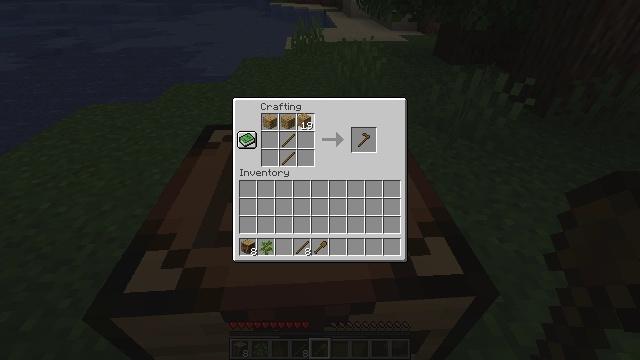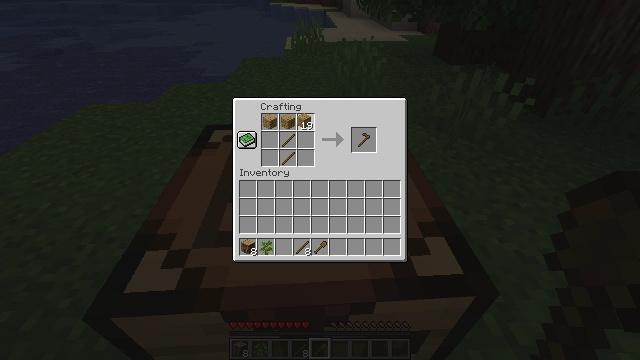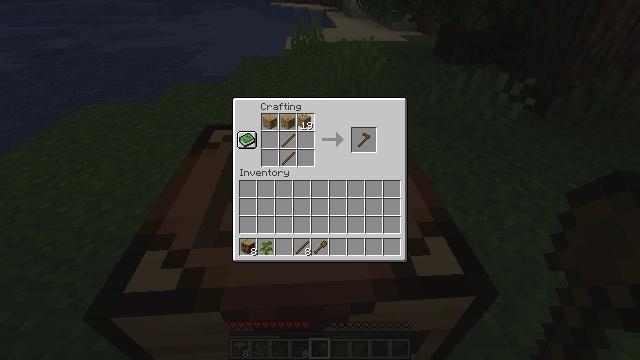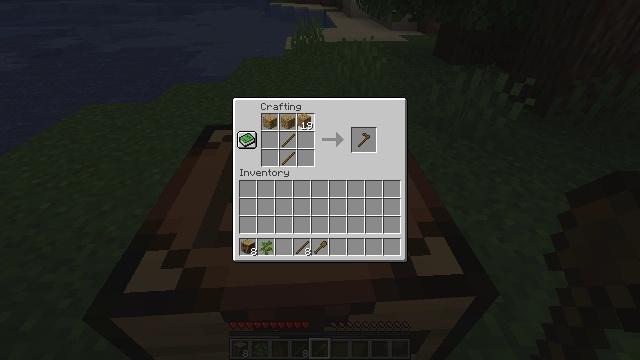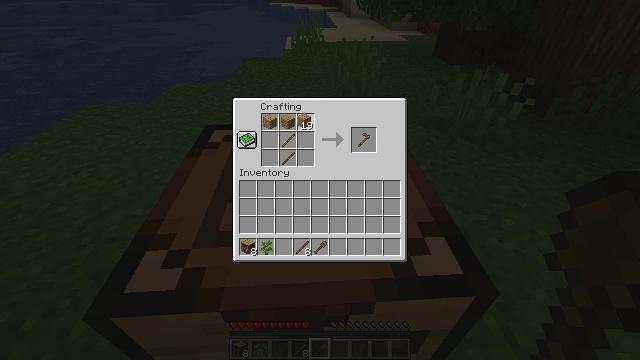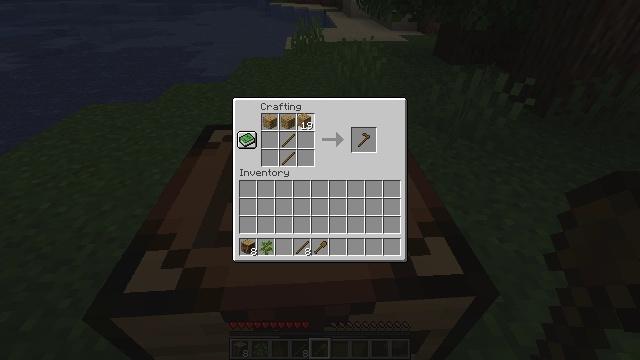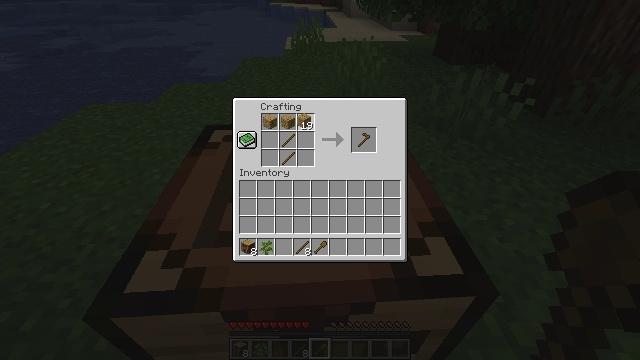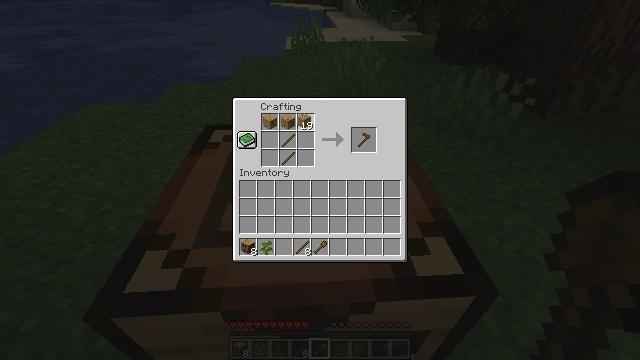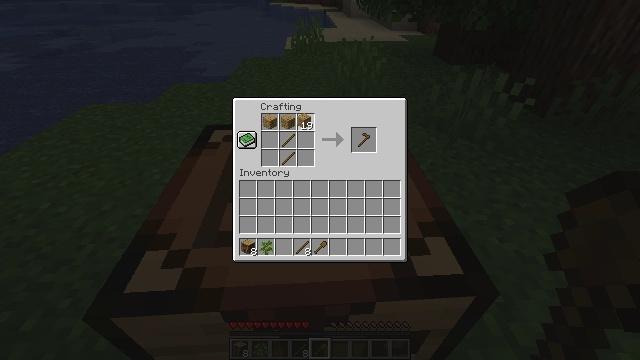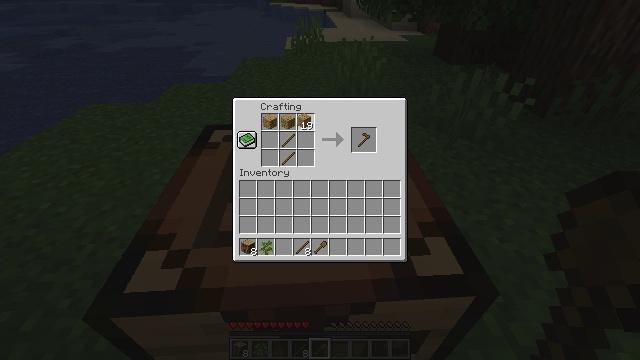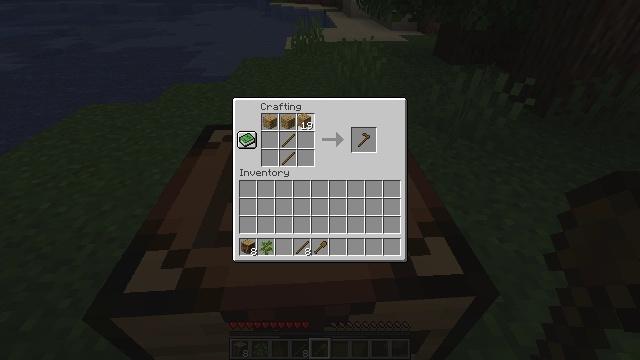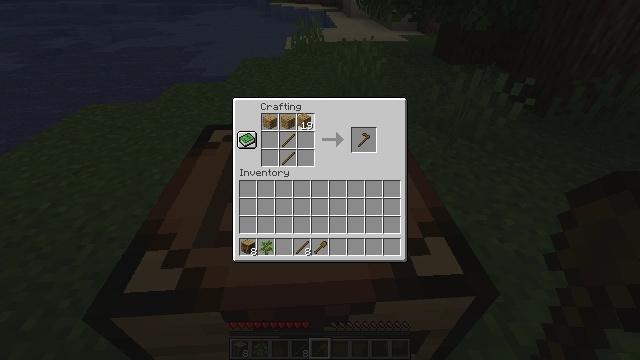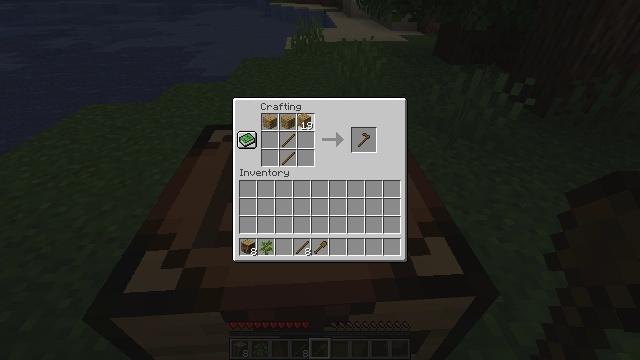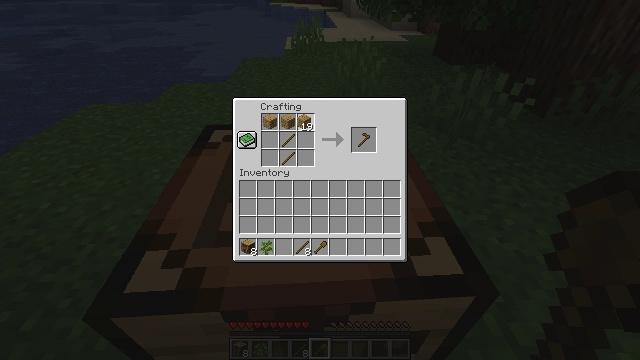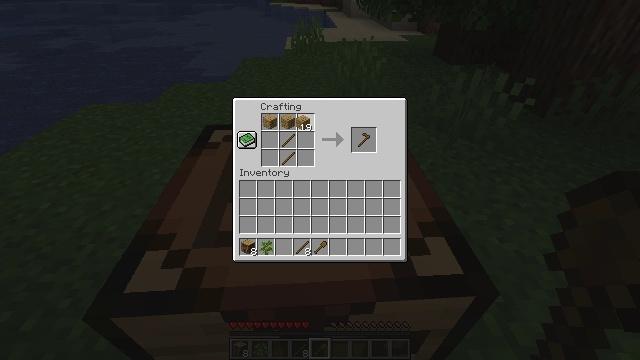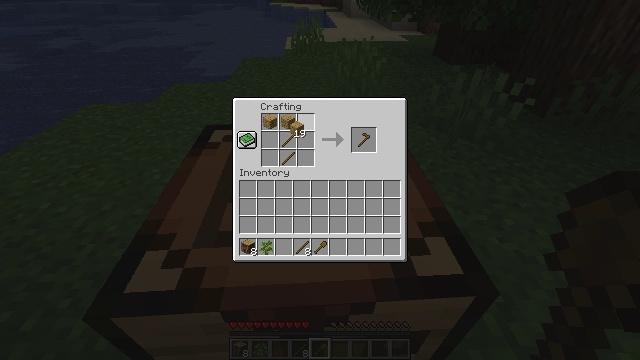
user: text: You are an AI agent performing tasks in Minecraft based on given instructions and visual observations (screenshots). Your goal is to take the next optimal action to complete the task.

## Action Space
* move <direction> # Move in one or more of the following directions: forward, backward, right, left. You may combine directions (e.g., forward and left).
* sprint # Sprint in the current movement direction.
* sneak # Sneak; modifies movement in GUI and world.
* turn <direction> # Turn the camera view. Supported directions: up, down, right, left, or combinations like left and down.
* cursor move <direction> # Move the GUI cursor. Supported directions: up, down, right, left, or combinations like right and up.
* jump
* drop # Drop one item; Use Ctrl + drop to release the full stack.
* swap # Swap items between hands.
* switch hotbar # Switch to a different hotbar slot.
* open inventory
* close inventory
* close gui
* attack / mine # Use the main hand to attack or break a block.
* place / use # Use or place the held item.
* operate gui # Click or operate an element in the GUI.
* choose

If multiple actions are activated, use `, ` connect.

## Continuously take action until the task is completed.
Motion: motion action
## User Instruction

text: Craft a wooden hoe.
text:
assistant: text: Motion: no_op
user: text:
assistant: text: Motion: no_op
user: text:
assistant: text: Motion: no_op
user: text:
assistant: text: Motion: no_op
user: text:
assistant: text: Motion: no_op
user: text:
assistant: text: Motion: no_op
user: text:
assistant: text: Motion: no_op
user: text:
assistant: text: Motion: no_op
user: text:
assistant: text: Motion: no_op
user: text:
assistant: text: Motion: no_op
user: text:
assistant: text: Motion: no_op
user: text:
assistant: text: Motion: no_op
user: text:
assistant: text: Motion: no_op
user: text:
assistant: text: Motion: no_op
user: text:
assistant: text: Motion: no_op
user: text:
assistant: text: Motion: cursor move left and down
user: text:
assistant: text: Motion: cursor move left and down
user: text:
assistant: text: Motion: cursor move left and down
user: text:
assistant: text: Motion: cursor move down
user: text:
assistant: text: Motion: cursor move down
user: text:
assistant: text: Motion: cursor move down
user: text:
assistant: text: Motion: no_op
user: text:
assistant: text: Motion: no_op
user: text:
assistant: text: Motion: no_op
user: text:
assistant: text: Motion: no_op
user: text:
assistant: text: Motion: no_op
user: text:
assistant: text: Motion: no_op
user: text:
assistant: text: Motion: no_op
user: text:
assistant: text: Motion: no_op
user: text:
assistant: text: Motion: no_op